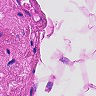
Metastatic tissue present: no